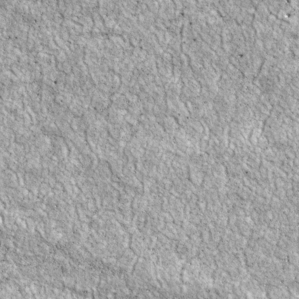
Label: non_frost